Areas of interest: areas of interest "Great Zhongyuan International Auto City, District D"
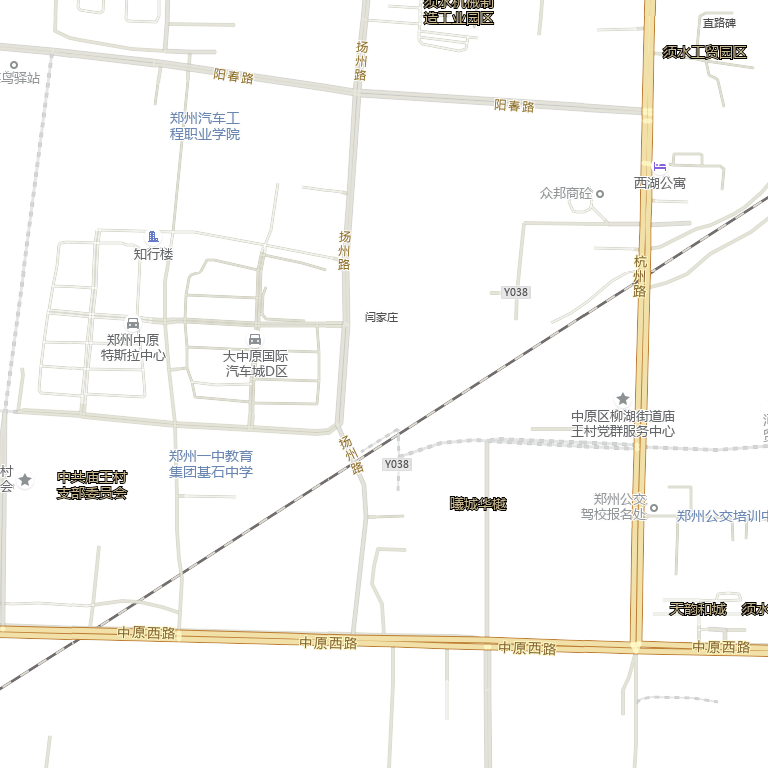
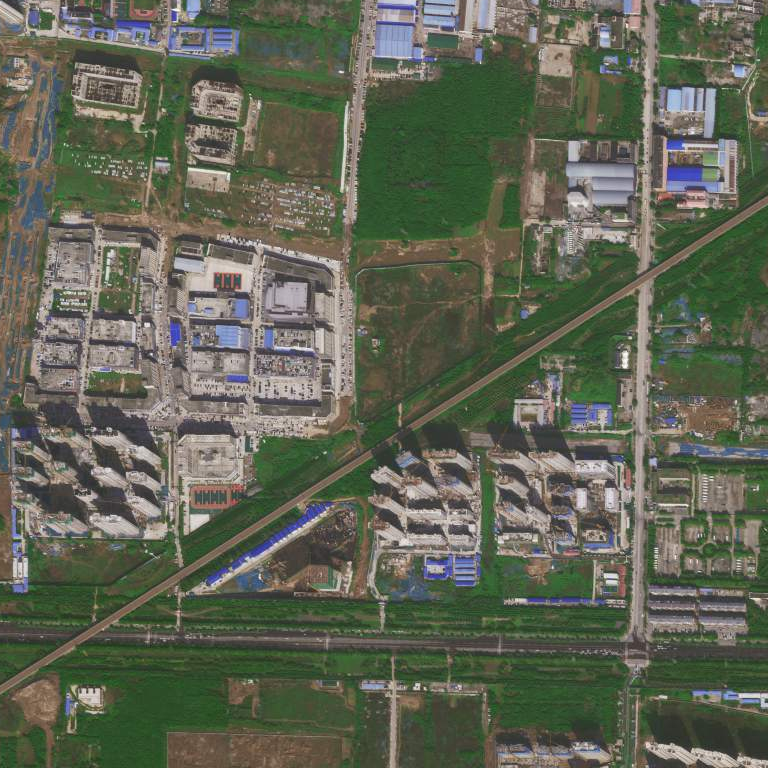